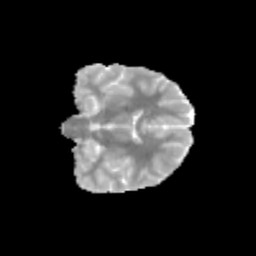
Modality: MD
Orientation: coronal
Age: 11
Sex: female
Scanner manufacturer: siemens
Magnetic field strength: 3 T
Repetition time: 3.8 s
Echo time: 0.07 s